【题型】解答题　【知识点】向量　【难度】medium
如图，已知$ABCD$为平行四边形.\\[12pt]

\noindent
(1) 若$|\overrightarrow{AB}|=5$，$|\overrightarrow{AD}|=4$，$|\overrightarrow{BD}|=\sqrt{21}$，求$\overrightarrow{AB}\cdot\overrightarrow{AD}$及$|\overrightarrow{AC}|$的值；\\[6pt]
\noindent
(2) 记平行四边形$ABCD$的面积为$S$，设$\overrightarrow{AB}=(x_1,y_1)$，$\overrightarrow{AD}=(x_2,y_2)$，求证：$S=|x_1y_2-x_2y_1|$.
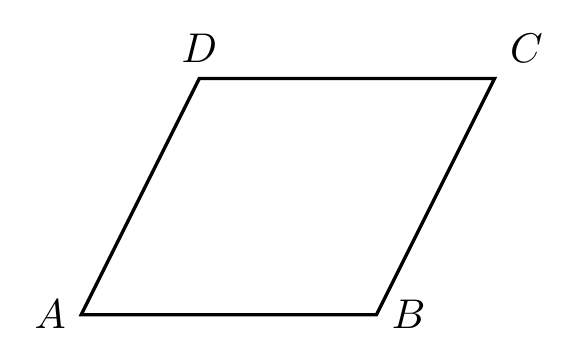
【解答】
\noindent
{【答案】} (1) $\overrightarrow{AB}\cdot\overrightarrow{AD}=10$，$|\overrightarrow{AC}|=\sqrt{61}$\\[6pt]
\noindent
(2) 证明见解析\\[12pt]
\noindent
{【分析】} (1) 由$\overrightarrow{BD}=\overrightarrow{AD}-\overrightarrow{AB}$，根据数量积的运算律求出$\overrightarrow{AB}\cdot\overrightarrow{AD}$，再根据$|\overrightarrow{AC}|=|\overrightarrow{AD}+\overrightarrow{AB}|=\sqrt{(\overrightarrow{AD}+\overrightarrow{AB})^2}$计算可得；\\[6pt]
\noindent
(2) 由面积公式$S_{ABCD}=|\overrightarrow{AB}||\overrightarrow{AD}|\sin A$，将两边平方，再由同角三角函数的基本关系、夹角公式及数量积、模的坐标表示计算可得.\\[12pt]
\noindent
{【解析】} (1) 在平行四边形$ABCD$中$\overrightarrow{BD}=\overrightarrow{AD}-\overrightarrow{AB}$，\\[6pt]
\noindent
所以$|\overrightarrow{BD}|=|\overrightarrow{AD}-\overrightarrow{AB}|=\sqrt{(\overrightarrow{AD}-\overrightarrow{AB})^2}=\sqrt{|\overrightarrow{AD}|^2-2\overrightarrow{AD}\cdot\overrightarrow{AB}+|\overrightarrow{AB}|^2}$，\\[6pt]
\noindent
所以$\sqrt{|\overrightarrow{AD}|^2-2\overrightarrow{AB}\cdot\overrightarrow{AD}+|\overrightarrow{AB}|^2}=\sqrt{21}$，\\[6pt]
\noindent
即$4^2-2\overrightarrow{AB}\cdot\overrightarrow{AD}+5^2=21$，解得$\overrightarrow{AB}\cdot\overrightarrow{AD}=10$，\\[6pt]
\noindent
所以$|\overrightarrow{AC}|=|\overrightarrow{AD}+\overrightarrow{AB}|=\sqrt{(\overrightarrow{AD}+\overrightarrow{AB})^2}=\sqrt{|\overrightarrow{AD}|^2+2\overrightarrow{AD}\cdot\overrightarrow{AB}+|\overrightarrow{AB}|^2}$\\[6pt]
\noindent
$\sqrt{|\overrightarrow{AD}|^2+2\overrightarrow{AB}\cdot\overrightarrow{AD}+|\overrightarrow{AB}|^2}=\sqrt{61}$，\\[6pt]
\noindent
(2) 因为$S_{ABCD}=|\overrightarrow{AB}||\overrightarrow{AD}|\sin A$，将两边平方可得$S^2=|\overrightarrow{AB}|^2|\overrightarrow{AD}|^2\sin^2 A=|\overrightarrow{AB}|^2|\overrightarrow{AD}|^2(1-\cos^2 A)$，\\[6pt]
\noindent
又$\cos A=\dfrac{\overrightarrow{AB}\cdot\overrightarrow{AD}}{|\overrightarrow{AB}||\overrightarrow{AD}|}$，\\[6pt]
\noindent
所以$S^2=|\overrightarrow{AB}|^2|\overrightarrow{AD}|^2\left[1-\left(\dfrac{\overrightarrow{AB}\cdot\overrightarrow{AD}}{|\overrightarrow{AB}||\overrightarrow{AD}|}\right)^2\right]$，

\noindent
整理得$S^2=|\overrightarrow{AB}|^2|\overrightarrow{AD}|^2-(\overrightarrow{AB}\cdot\overrightarrow{AD})^2$，\\[6pt]
\noindent
又$|\overrightarrow{AB}|^2=x_1^2+y_1^2$，$|\overrightarrow{AD}|^2=x_2^2+y_2^2$，$\overrightarrow{AB}\cdot\overrightarrow{AD}=x_1x_2+y_1y_2$，\\[6pt]
\noindent
所以$S^2=(x_1^2+y_1^2)(x_2^2+y_2^2)-(x_1x_2+y_1y_2)^2=x_1^2y_2^2-2x_1x_2y_1y_2+x_2^2y_1^2=(x_1y_2-x_2y_1)^2$，\\[6pt]
\noindent
所以$S=|x_1y_2-x_2y_1|$.